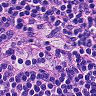
Metastatic tissue present: no